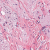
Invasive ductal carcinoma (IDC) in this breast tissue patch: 1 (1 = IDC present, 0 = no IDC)